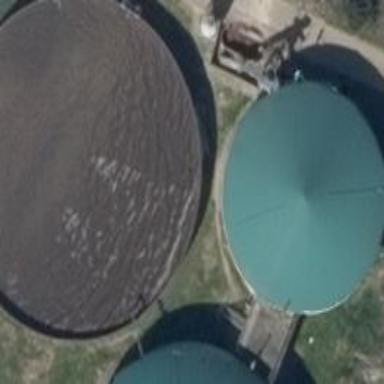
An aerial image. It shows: Storage tank that is man-made.